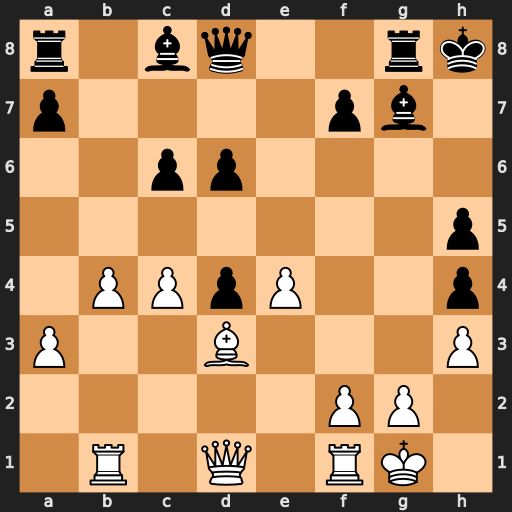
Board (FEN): r1bq2rk/p4pb1/2pp4/7p/1PPpP2p/P2B3P/5PP1/1R1Q1RK1
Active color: w
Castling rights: -
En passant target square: -
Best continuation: Qxh5+ Bh6 Qxh6#